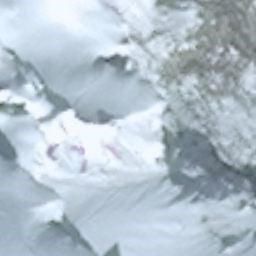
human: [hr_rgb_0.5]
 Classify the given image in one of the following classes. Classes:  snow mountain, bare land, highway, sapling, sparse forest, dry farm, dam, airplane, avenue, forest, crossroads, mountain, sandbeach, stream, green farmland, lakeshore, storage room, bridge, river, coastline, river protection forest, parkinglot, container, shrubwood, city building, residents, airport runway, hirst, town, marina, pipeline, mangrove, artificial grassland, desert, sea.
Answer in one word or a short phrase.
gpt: snow mountain